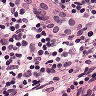
Metastatic tissue present: no